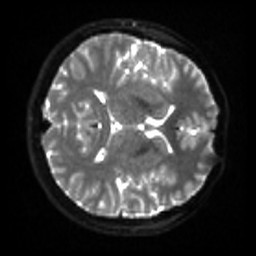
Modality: sbref
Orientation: axial
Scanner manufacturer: siemens
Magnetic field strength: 3 T
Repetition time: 4 s
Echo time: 0.0594 s